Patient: sex F, age 27
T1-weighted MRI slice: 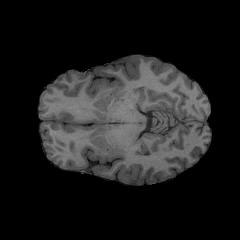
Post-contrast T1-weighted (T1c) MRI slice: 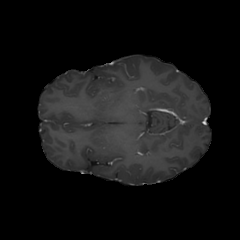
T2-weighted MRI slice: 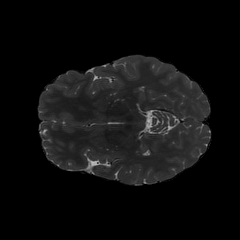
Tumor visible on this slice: no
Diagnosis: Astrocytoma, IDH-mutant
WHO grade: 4